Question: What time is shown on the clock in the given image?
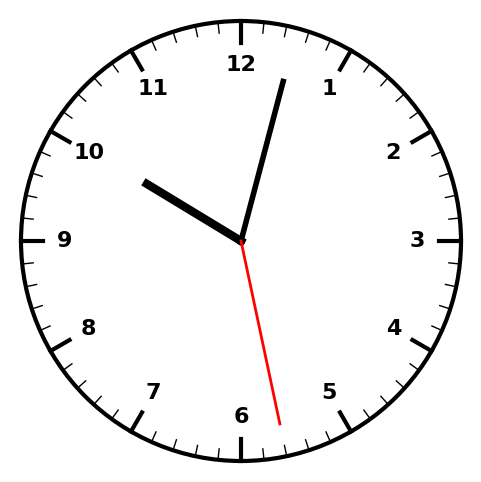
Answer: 10:02:28